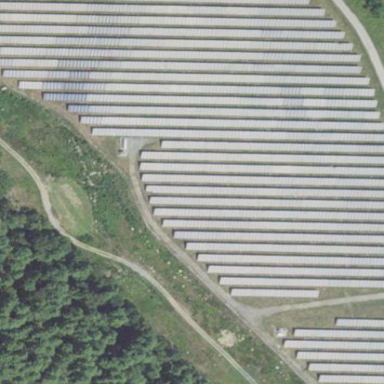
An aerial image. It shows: Solar photovoltaic power plant enclosed by fence. It generates electricity using photovoltaic panels.